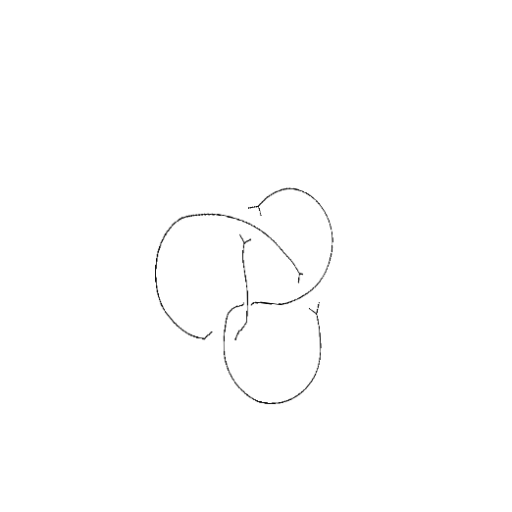
Crossing number: 4